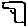
Label: hexagon